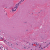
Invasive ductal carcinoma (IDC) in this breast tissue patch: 0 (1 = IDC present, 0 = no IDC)